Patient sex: M
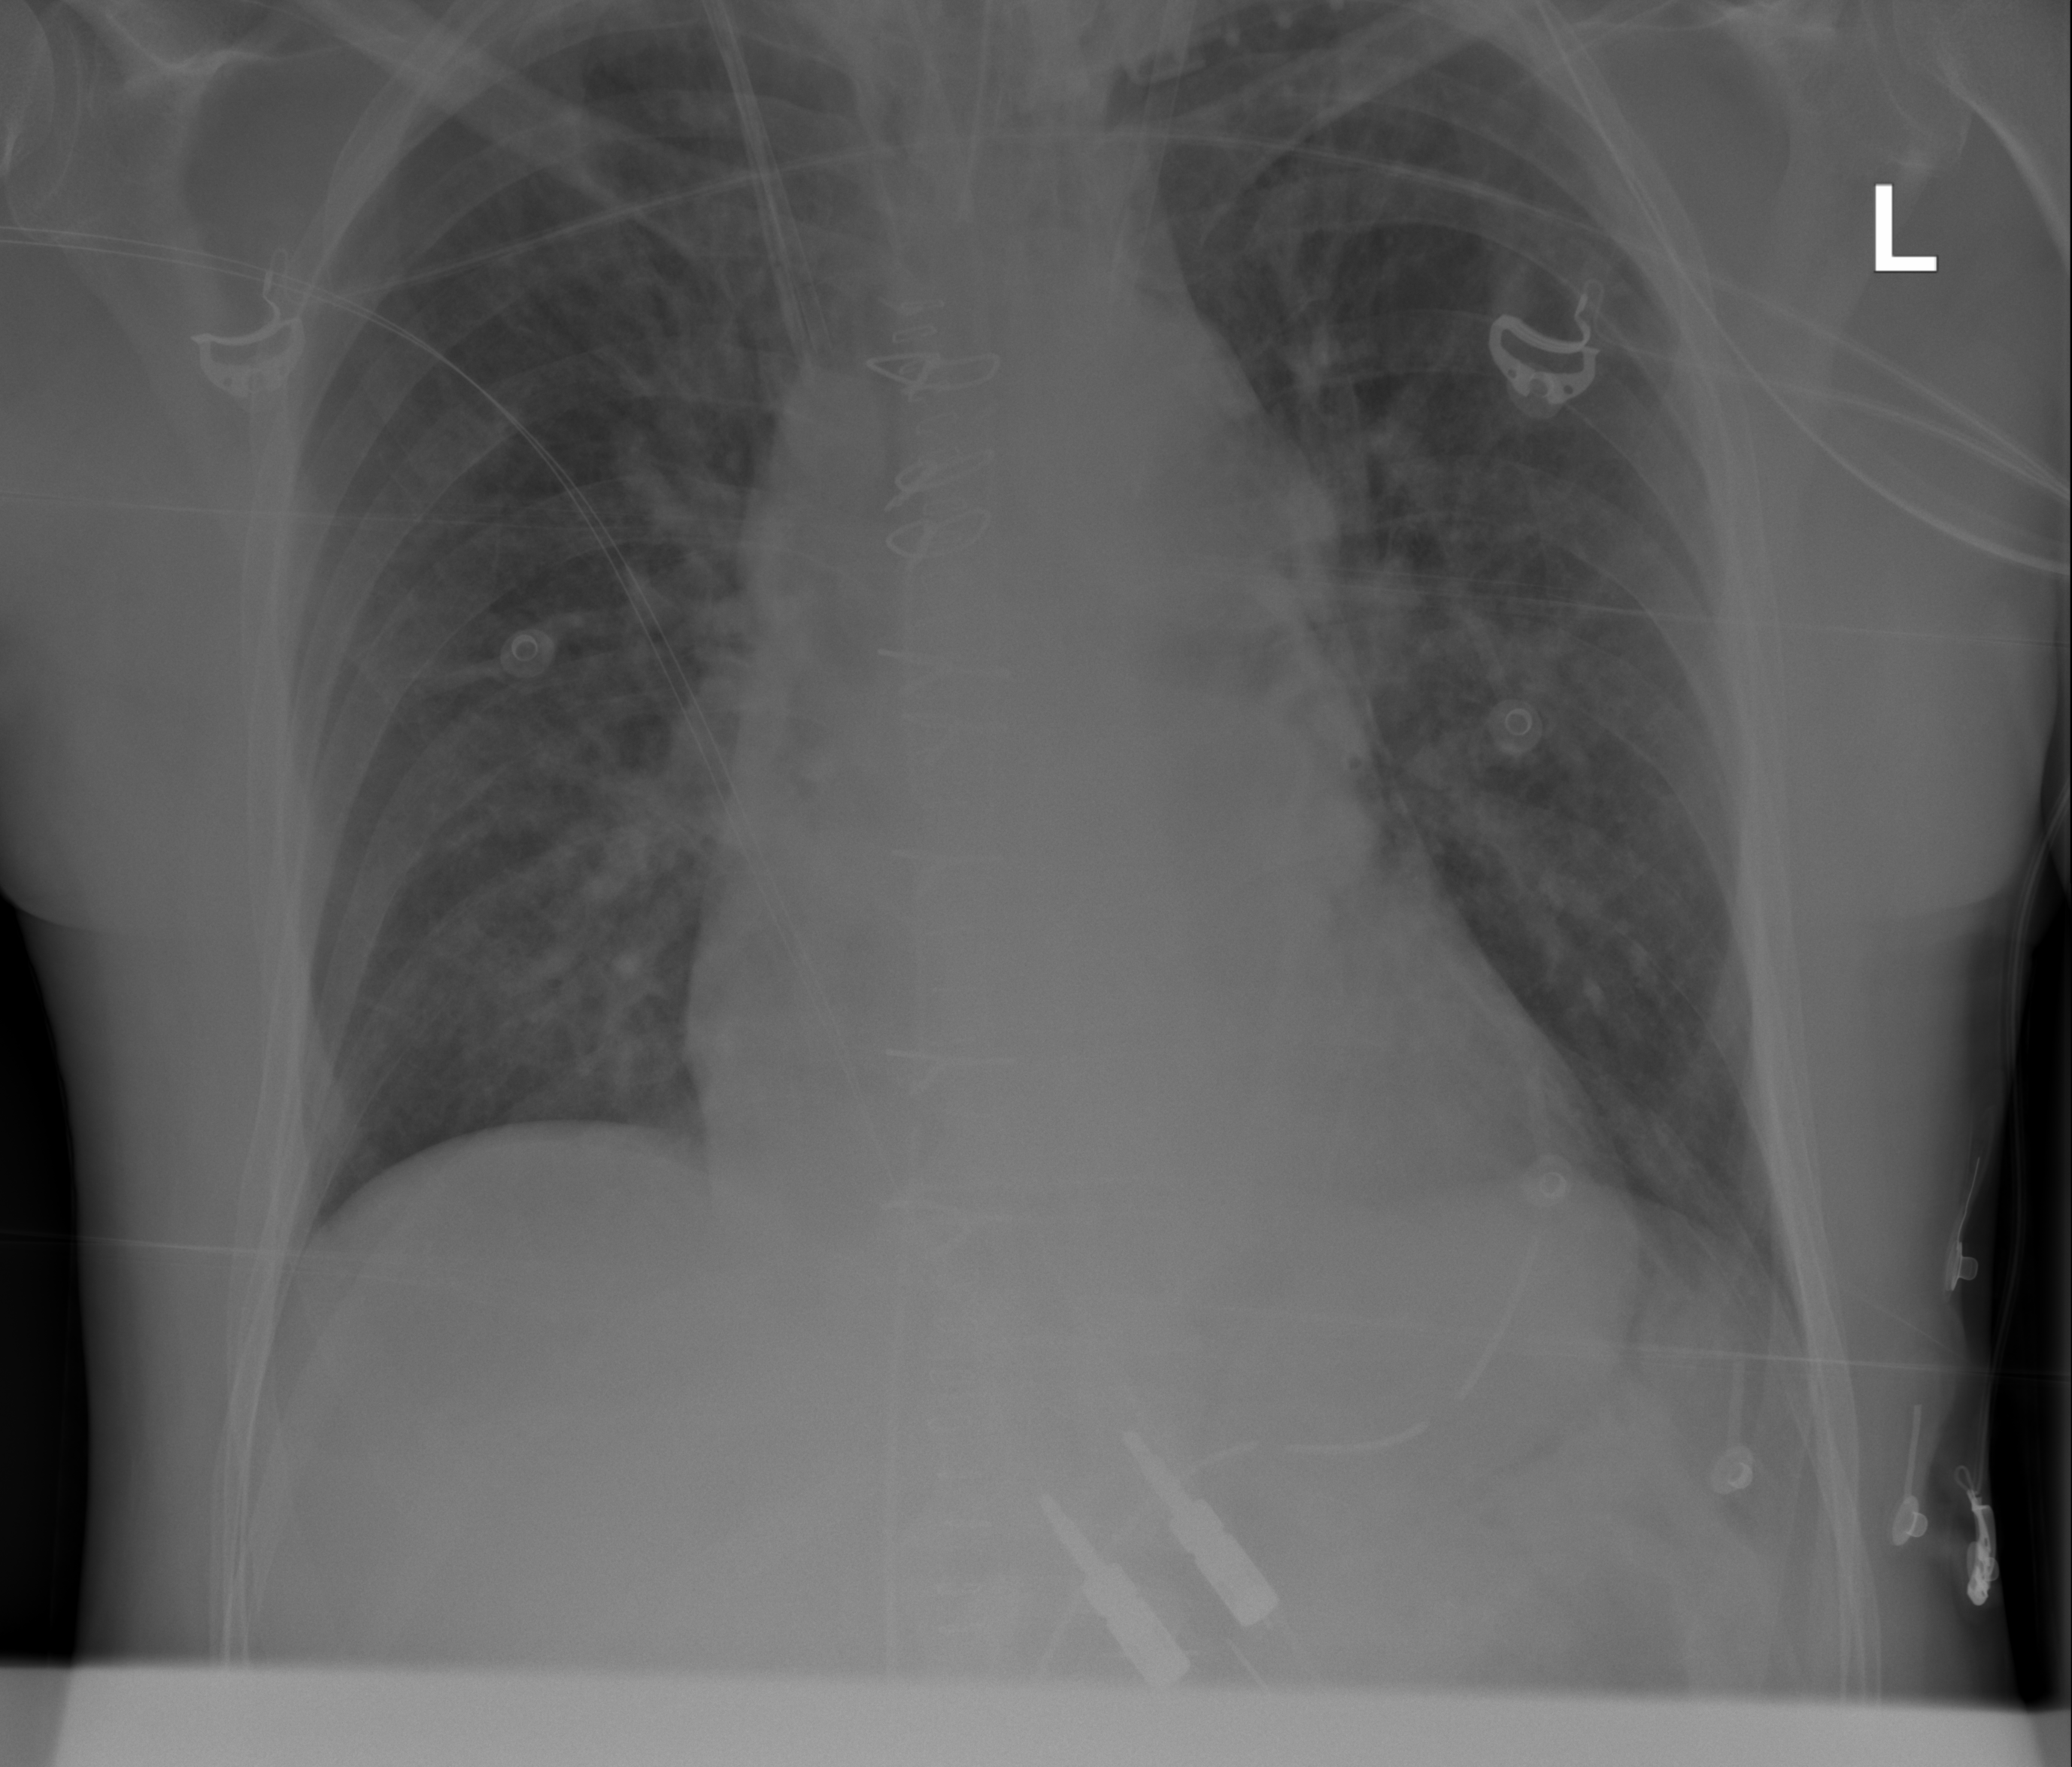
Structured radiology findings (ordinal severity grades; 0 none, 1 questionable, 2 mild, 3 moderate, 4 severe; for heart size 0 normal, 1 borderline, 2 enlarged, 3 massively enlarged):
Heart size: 2
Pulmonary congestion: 2
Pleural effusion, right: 1
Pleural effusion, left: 0
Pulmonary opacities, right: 2
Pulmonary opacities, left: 2
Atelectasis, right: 2
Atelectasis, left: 2